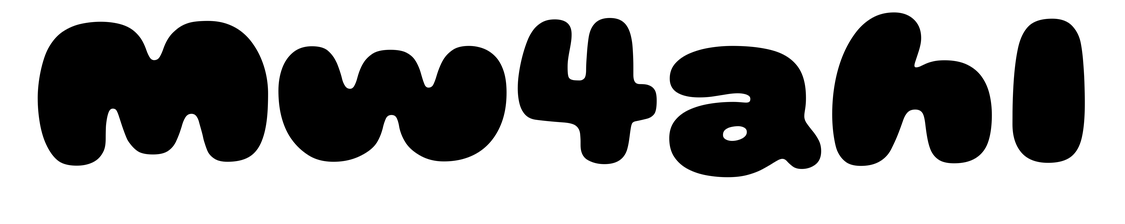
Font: Gluten_Black